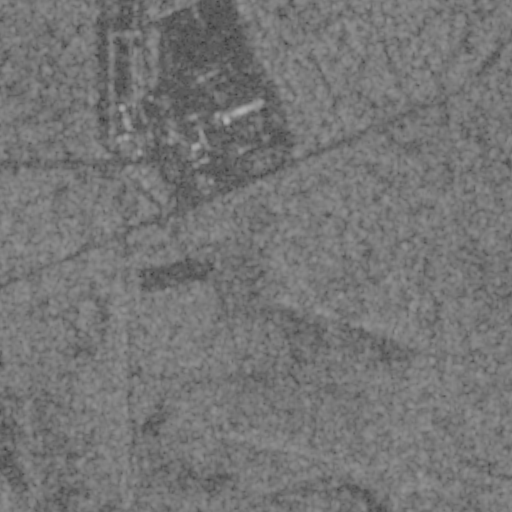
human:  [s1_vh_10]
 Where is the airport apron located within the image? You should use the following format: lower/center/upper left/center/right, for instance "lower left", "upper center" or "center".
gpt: The airport apron is located in the upper center of the image.
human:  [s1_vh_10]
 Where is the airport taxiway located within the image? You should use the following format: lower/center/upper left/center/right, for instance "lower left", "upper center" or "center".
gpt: The airport taxiway is located in the upper center of the image.
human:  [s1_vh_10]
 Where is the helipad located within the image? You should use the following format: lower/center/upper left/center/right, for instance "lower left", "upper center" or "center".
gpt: The helipad is located in the upper center of the image.
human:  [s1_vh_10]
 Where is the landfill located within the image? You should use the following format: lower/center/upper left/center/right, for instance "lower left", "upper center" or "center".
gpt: The landfill is located in the upper left of the image.
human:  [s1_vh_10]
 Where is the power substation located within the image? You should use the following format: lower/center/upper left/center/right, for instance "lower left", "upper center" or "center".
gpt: The power substation is located in the center of the image.
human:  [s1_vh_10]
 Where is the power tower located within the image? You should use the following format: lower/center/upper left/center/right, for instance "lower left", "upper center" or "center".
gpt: There is no power tower in the image.

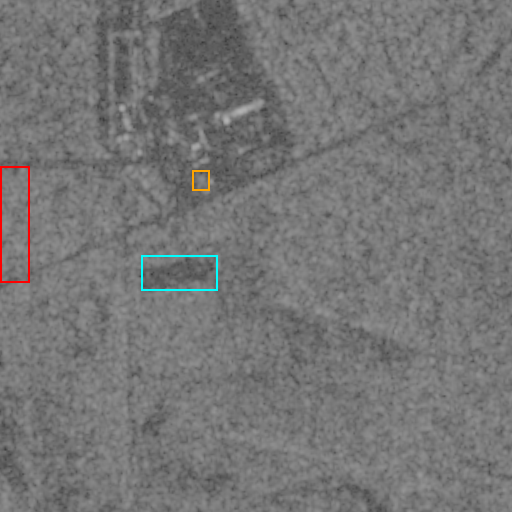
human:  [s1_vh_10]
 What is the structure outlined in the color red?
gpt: The structure outlined in red is a landfill.
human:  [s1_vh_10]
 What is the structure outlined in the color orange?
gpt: The structure outlined in orange is a power substation.
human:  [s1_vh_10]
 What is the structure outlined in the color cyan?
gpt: The structure outlined in cyan is a quarry.
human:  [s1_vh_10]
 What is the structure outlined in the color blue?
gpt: There is no blue outline.